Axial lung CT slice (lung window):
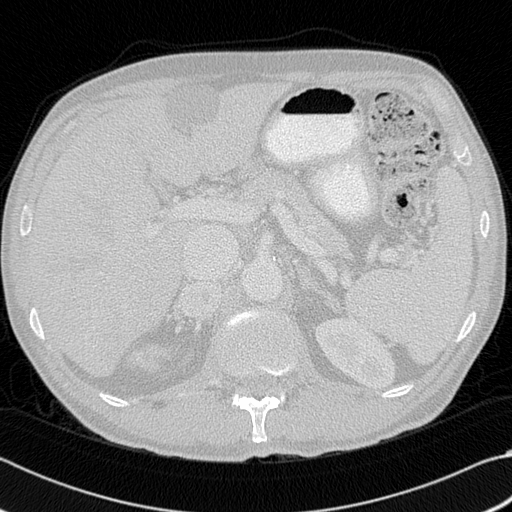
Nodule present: no